Question: So, I've been trying for a while now to create a really nice-looking 'copyable-label' where, essentially it's a text field, styled like a label, but more intuitive to copy from (if I strip all the border styling/etc/editable from a text field and make it exactly like a label, it simply isn't obvious you can copy from it). One solution I thought might look really nice, is to give the label a slight 'sunken' look in its respective container.
something a bit like the input field (the one that says 'search terms...' at the top of the page <URL> ignore the parralax effect. The best I could get is by using an inner-shadow with a three-pass box to try and make it look as sunken as possible, but the lines aren't 'sharp enough' if you will. I think I can accomplish it with the innershadow effect, I'm just not enough of an expert to figure out how to coax it into the proper form.
My attempt so far looks like:

And to accomplish that I used the following CSS:
'''
.label {
-fx-effect: innershadow( three-pass-box , rgba(0,0,0,0.7) , 5, 0.0 , 3, 3 );
-fx-background-color: darkgrey;
}
'''
As you can see, it definitely has the 'sunken' effect, it's just quite subtle, the lines aren't sharp at all, and the colors I chose happen to magnify the effect a bit, when I port it to other colors, the difference is much less dramatic.
This is all using the latest java 8 build, windows, desktop application.
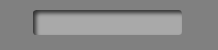
Answer: What about this:
'''
.copyable-label {
-fx-background-color: rgba(255,255,255,0.75),
linear-gradient(to bottom,#aaaaaa 0%,#cccccc 100%);
-fx-background-insets: 0,1;
-fx-padding: 7px;
-fx-background-radius: 3px;
-fx-border-radius: 3px;
-fx-effect: innershadow(three-pass-box, rgba(0,0,0,0.75),1,0,1,1);
-fx-font: 14px "Arial";
-fx-text-fill: black;
}
'''
I've used the proposed styling by @Chen-Asraf, but in JavaFX.
The main difference is you can't apply several effects on top of each other, but you can apply this on the background. Using comma separated values for the background color, you have the white color on the back and the linear gradient on top of it, but with 1 pixel insets, so a white 1px border could be seen if the effect is not applied.
The black inner shadow is applied with 1 px radius and 1x1 offset. This could be also generated in the background using three layers and no effect:
'''
.copyable-label {
-fx-background-color: rgba(0,0,0,0.75),
rgba(255,255,255,0.75),
linear-gradient(to bottom,#aaaaaa 0%,#cccccc 100%);
-fx-background-insets: 0 1 1 0, 1 0 0 1, 1;
-fx-padding: 7px;
-fx-background-radius: 3px;
-fx-border-radius: 3px;
-fx-font: 14px "Arial";
-fx-text-fill: black;
}
'''
This scene has a 'Label' and a 'Textfield', both with the same style. Setting the textfield as no editable, the only difference between these controls is you can only select and copy the text of the textfield.
'''
@Override
public void start(Stage primaryStage) {
Label label=new Label("Text");
label.getStyleClass().add("copyable-label");
label.setPrefWidth(100);
TextField textField=new TextField("Text");
textField.setEditable(false);
textField.getStyleClass().add("copyable-label");
textField.setPrefWidth(100);
textField.setMinWidth(100);
textField.setMaxWidth(100);
VBox root = new VBox(20,label,textField, new Button("Ok"));
root.setStyle("-fx-background-color: #ccc;");
root.setAlignment(Pos.CENTER);
Scene scene = new Scene(root, 300, 250);
scene.getStylesheets().add(getClass().getResource("root.css").toExternalForm());
primaryStage.setTitle("Hello World!");
primaryStage.setScene(scene);
primaryStage.show();
}
'''